Question: I'm trying to create simple Event app, so I've decided to create event and some inline event occurances:
'''
class EventOccurenceInline(admin.TabularInline):
model = models.EventOccurance
form = forms.EventOccuranceForm
pass
class EventAdmin(TranslatableAdmin):
list_display = [ "internal_name"]
inlines = [
EventOccurenceInline,
]
pass
'''
and here is forms.py:
'''
class EventOccurenceForm(TranslatableModelForm):
start_date = forms.DateTimeField()
end_date = forms.DateTimeField()
class Meta:
model = models.EventOccurence
'''
But, when I open my backend I see only simple inputs instead of DateTime pickers, and even labels for those fields say nothing:

Does anyone know how to use those widgets inside inlines? What am I doing wrong?
thanks in advance,
Michael
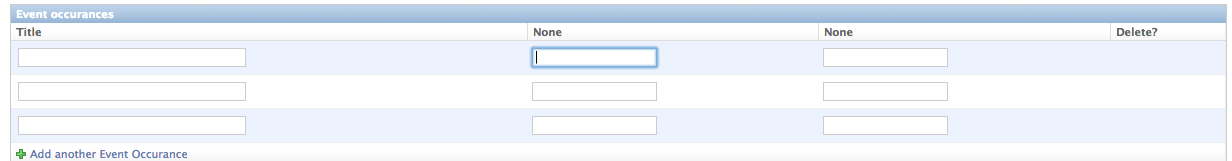
Answer: It looks like the problem is that you're declaring the 'start_date' and 'end_date' fields in the 'EventOccurenceForm' class without any arguments.
Here is a quote from Django's "Creating forms from models" documentation in the <URL> section:
> If you explicitly instantiate a form field like this, Django assumes
that you want to completely define its behavior; therefore, default
attributes (such as 'max_length' or 'required') are not drawn from the
corresponding model. If you want to maintain the behavior specified in
the model, you must set the relevant arguments explicitly when
declaring the form field.
Why are you declaring the 'start_date' and 'end_date' fields in the 'EventOccurenceForm' class, anyway? Is it because you're trying to only have those two fields in the form? If that's the case, you should use the 'fields' attribute of the inner 'Meta' class instead.
I'm assuming the 'EventOccurence' model's 'start_date' and 'end_date' fields are 'DateField's and, thus, within Django admin, they will have the 'AdminDateWidget' widget by default. If, for some reason, that isn't the case and you can't change the model, you could always use the 'widgets' attribute of the 'EventOccurenceForm' class's inner 'Meta' class, like this:
'''
from django.contrib.admin.widgets import AdminDateWidget
class EventOccurenceForm(TranslatableModelForm):
class Meta:
model = models.EventOccurence
widgets = {
'start_date': AdminDateWidget,
'end_date': AdminDateWidget,
}
'''